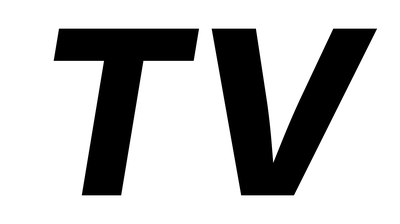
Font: Inter-Italic_ExtraBold_Italic